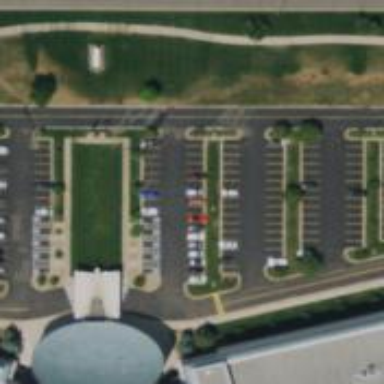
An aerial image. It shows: Parking space is available.